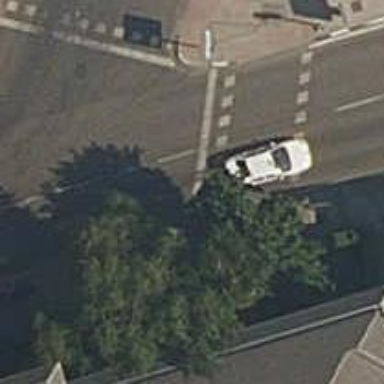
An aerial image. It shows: Road with traffic signals.